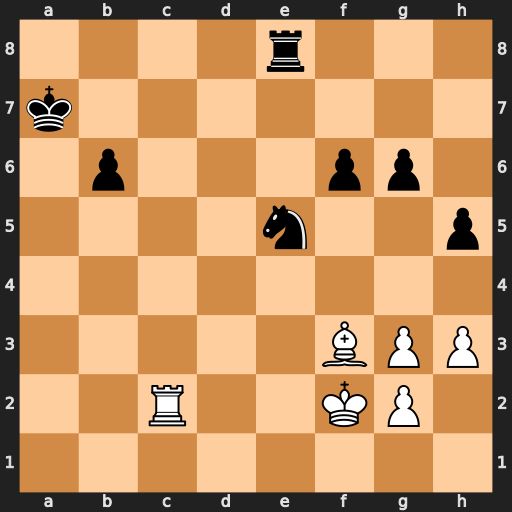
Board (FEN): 4r3/k7/1p3pp1/4n2p/8/5BPP/2R2KP1/8
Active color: w
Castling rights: -
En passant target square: -
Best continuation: Ra2+ Kb8 Ra8+ Kc7 Rxe8